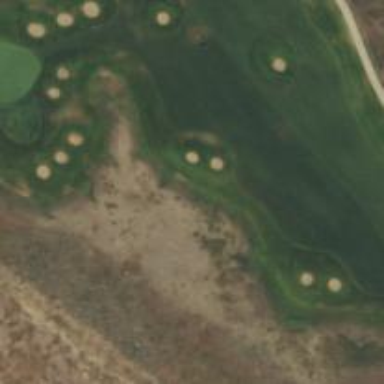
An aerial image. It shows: Rough area on grassy golf course.